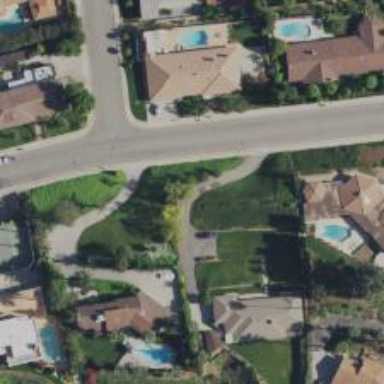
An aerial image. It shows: Driveway.